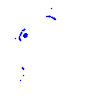
Particle: pion